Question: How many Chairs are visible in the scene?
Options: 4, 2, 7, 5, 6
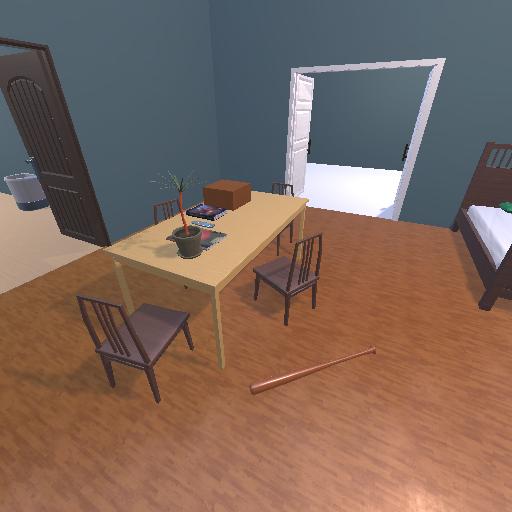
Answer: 4